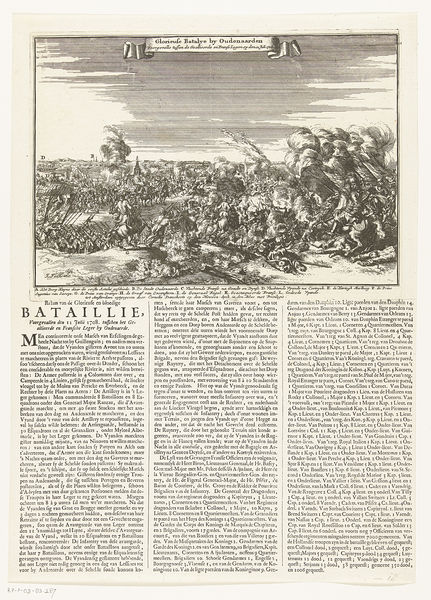
Titel: Slag bij Oudenaarde
Künstler: Jacob Folkema
Standort: Amsterdam
Institution: Rijksmuseum
Schlagwörter: mort, illustration, bataille, guerre, document, page, journal, français, article, époque, description, 18ième